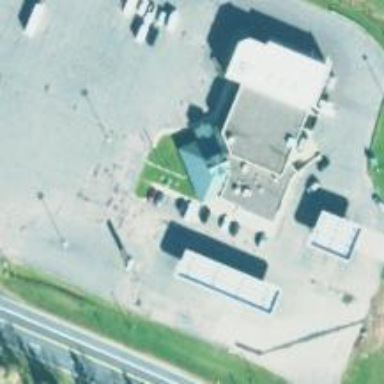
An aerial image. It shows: Convenience shop.